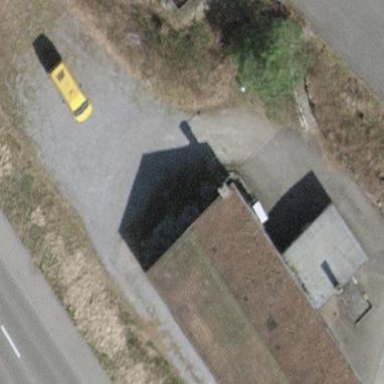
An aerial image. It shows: Commercial building.